Question: I have a Table View inside of my View, The table view is set to "Scale to Fill" which is how I have been working with these in the past without issue. The problem is that this time around when I have the table view loaded up in portrait mode, it looks and behaves just like a table view should, but when the orientation is rotated to landscape this is what I see:

Instead of the list behaving as it normally would its sticking to a portrait orientation that can still be scrolled, but portrait nevertheless. I need this table to fill around the perimeter of the green box.
I have tried setting the mode to : "Aspect Fit" and "Aspect fill" in storyboards but no luck so far.
How can i fix this issue?
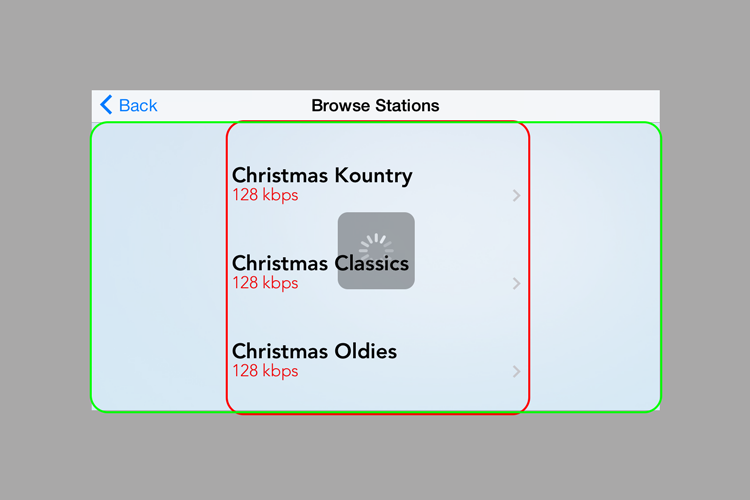
Answer: I had simply overlooked my autosizing settings for the table view.